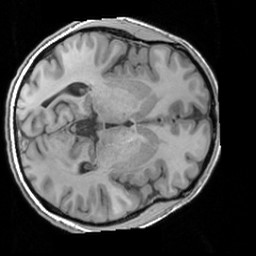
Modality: T1w
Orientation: axial
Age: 22
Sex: male
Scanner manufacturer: siemens
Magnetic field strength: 3 T
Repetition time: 1.63 s
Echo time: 0.00311 s